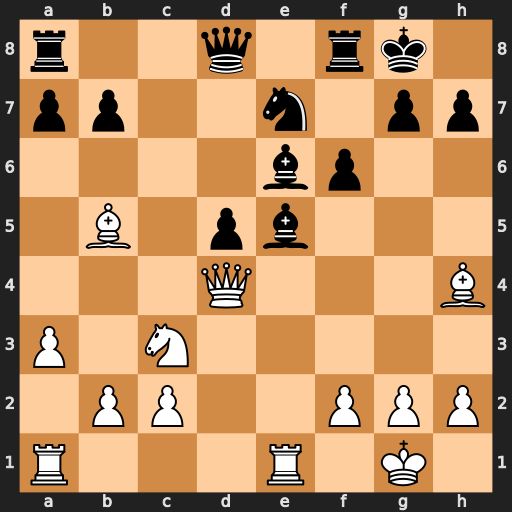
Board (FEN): r2q1rk1/pp2n1pp/4bp2/1B1pb3/3Q3B/P1N5/1PP2PPP/R3R1K1
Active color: w
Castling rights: -
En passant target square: -
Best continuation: Rxe5 fxe5 Qxe5 Qb6 Bxe7